Interaction volume radius: 10 \u00c5
Interaction volume height: 20 \u00c5
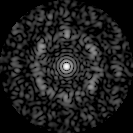
Disorder parameter: 0.7796